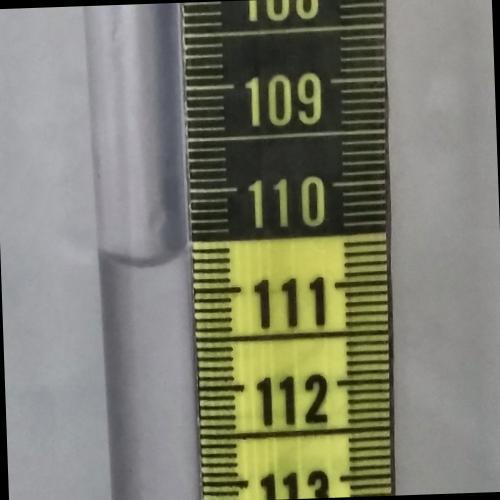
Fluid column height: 110.7 cm